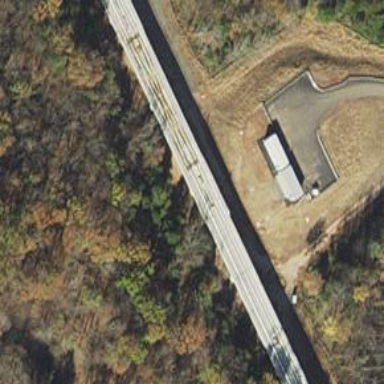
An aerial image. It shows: Bridge over electrified rail yard.